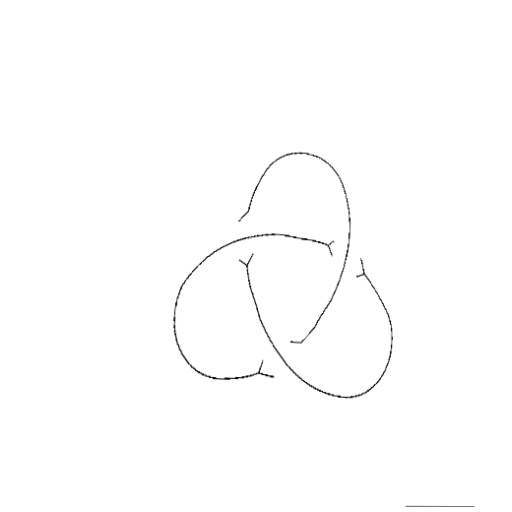
Crossing number: 3